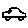
Label: car